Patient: sex F, age 68
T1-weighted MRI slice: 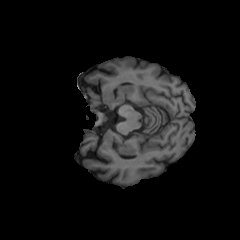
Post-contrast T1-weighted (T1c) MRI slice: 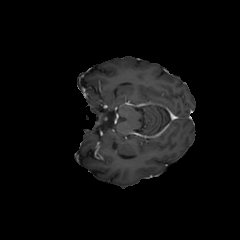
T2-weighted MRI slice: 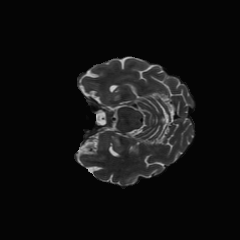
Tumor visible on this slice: no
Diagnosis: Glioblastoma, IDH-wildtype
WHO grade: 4